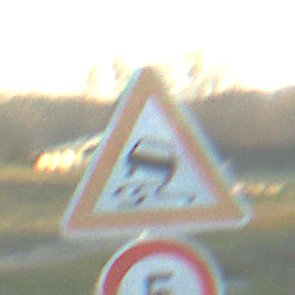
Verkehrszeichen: SchleuderOderRutschgefahr
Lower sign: Geschwindigkeit5
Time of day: SunriseSunset
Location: Outdoor (RoadRail)
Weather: PartlyCloudy
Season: NotSpecified
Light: Natural